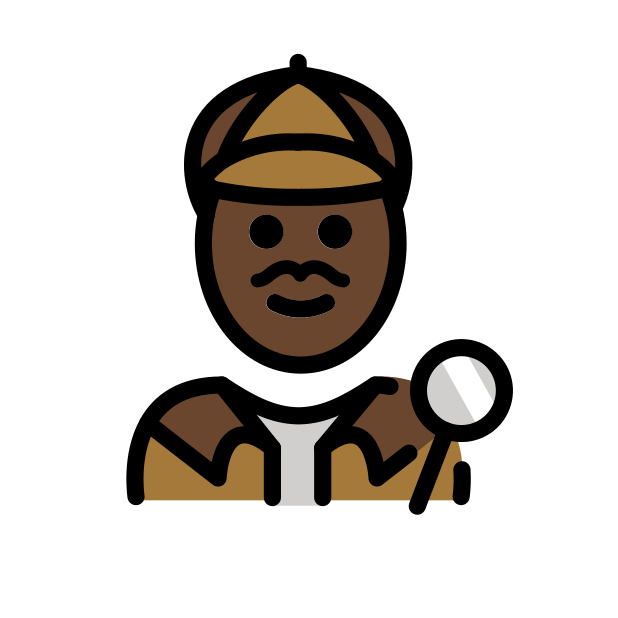
man detective: dark skin tone